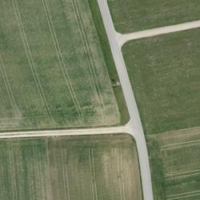
EUNIS habitat code: 52
Species observed at this site:
Chorthippus brunneus